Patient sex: F
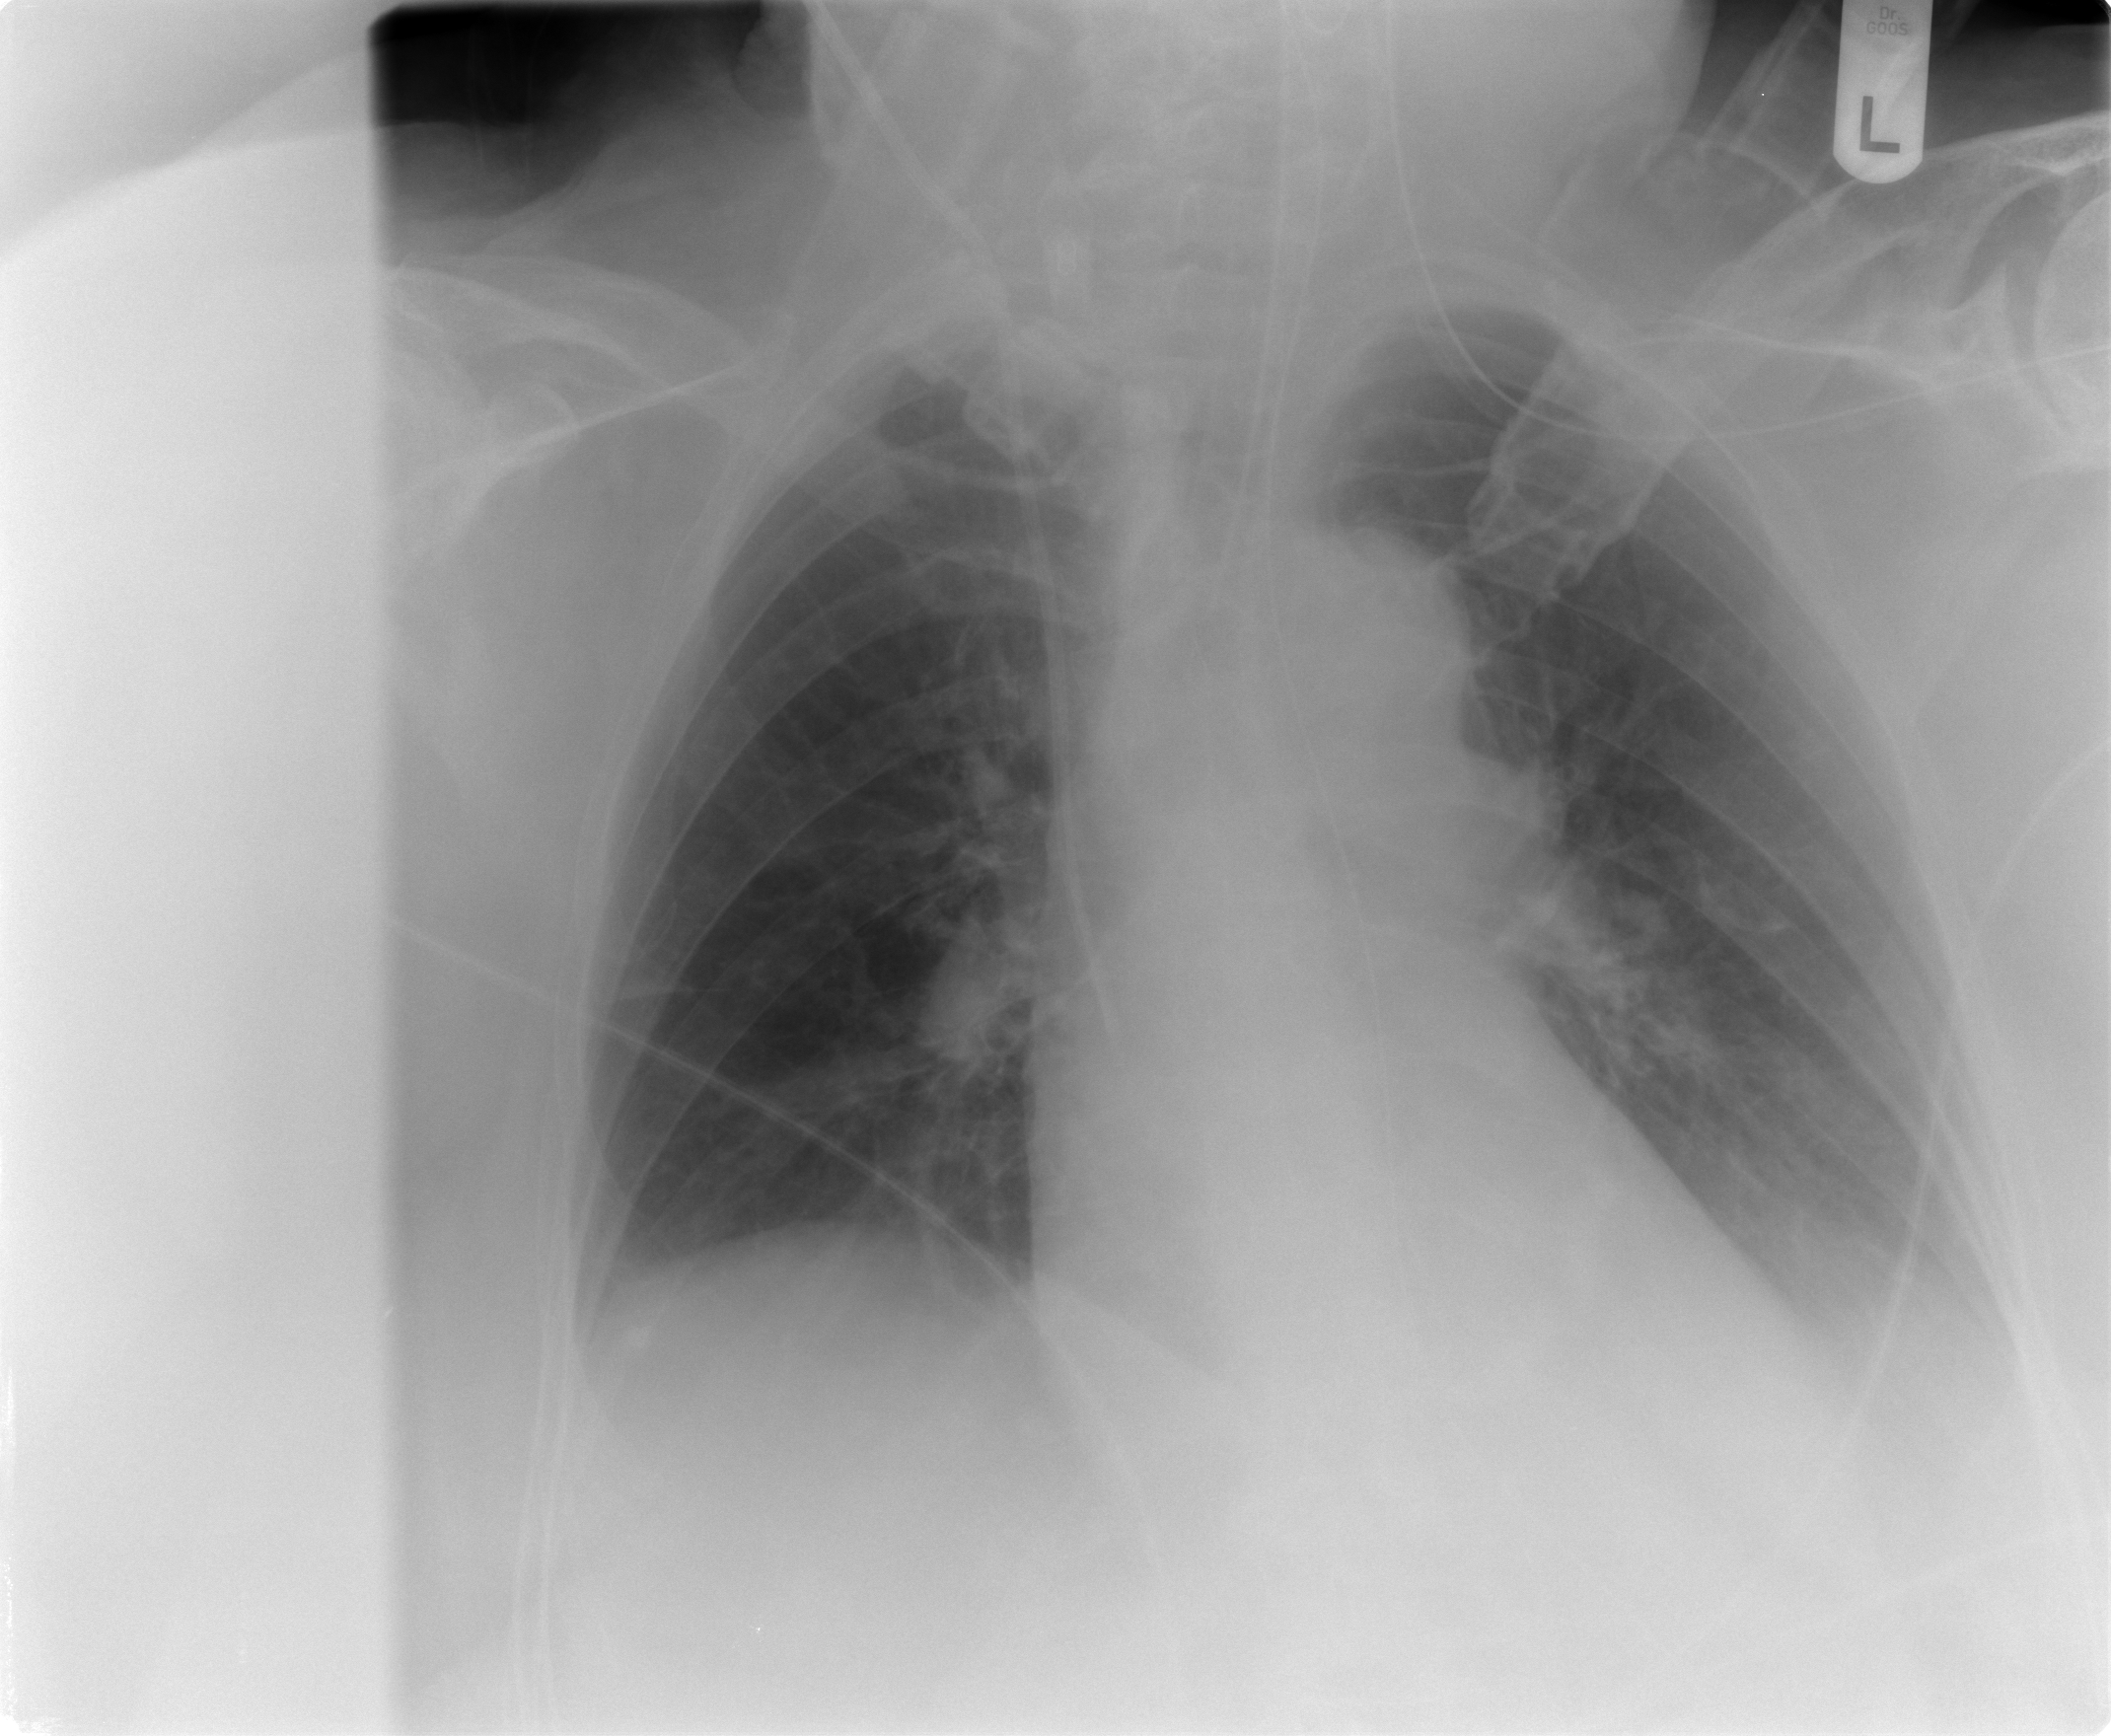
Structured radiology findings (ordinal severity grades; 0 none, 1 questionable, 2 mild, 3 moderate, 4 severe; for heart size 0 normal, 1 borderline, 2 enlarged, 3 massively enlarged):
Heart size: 0
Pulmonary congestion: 0
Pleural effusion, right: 0
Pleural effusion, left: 2
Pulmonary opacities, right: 0
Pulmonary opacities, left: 0
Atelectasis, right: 0
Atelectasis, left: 0